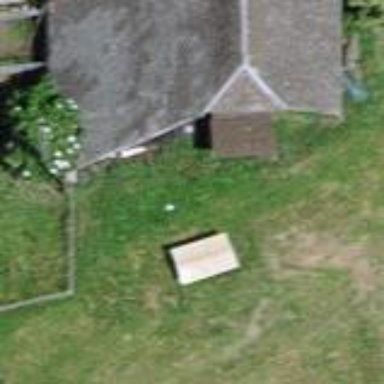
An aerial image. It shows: Barn.